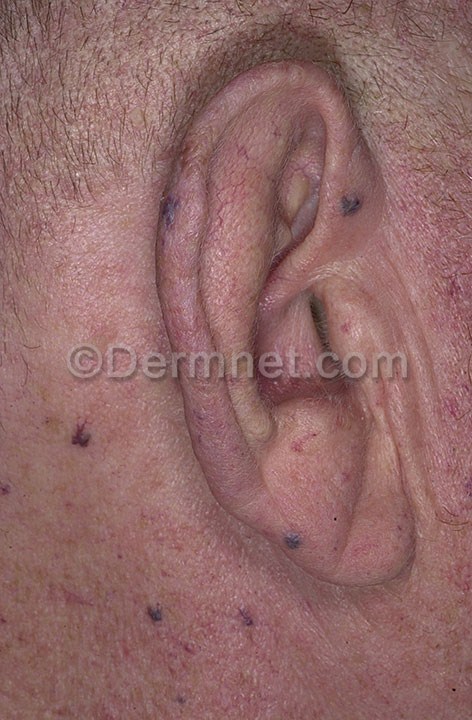
Disease: Vascular Tumors